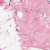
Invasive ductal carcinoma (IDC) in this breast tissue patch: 0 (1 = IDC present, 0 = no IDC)